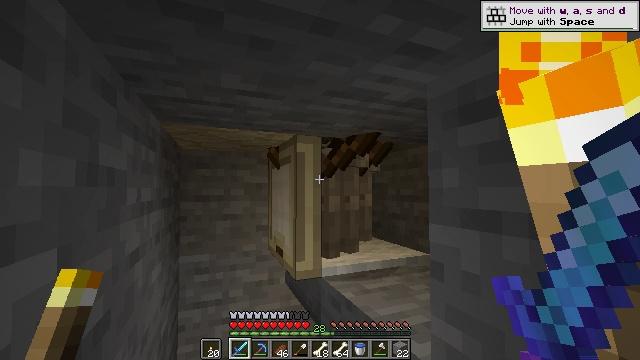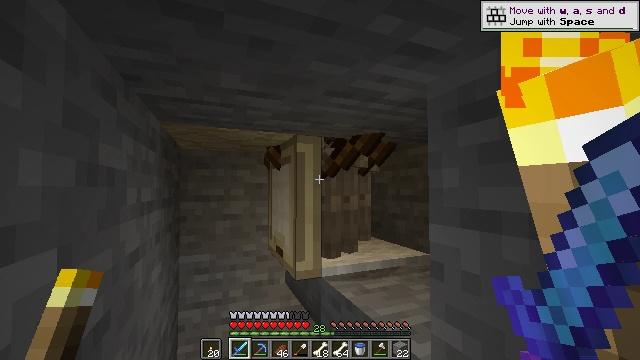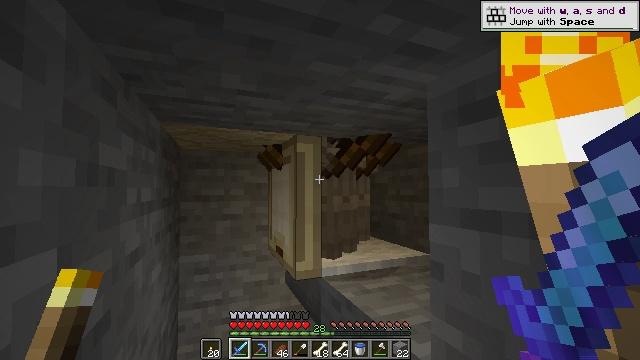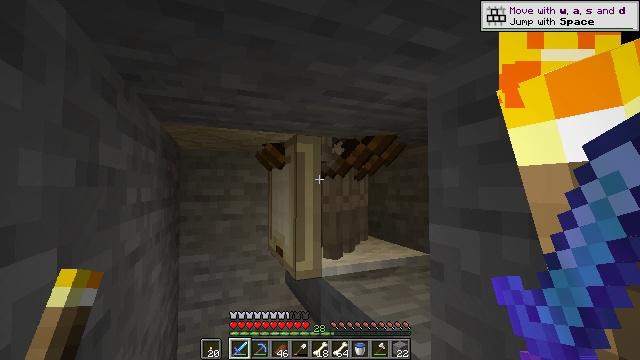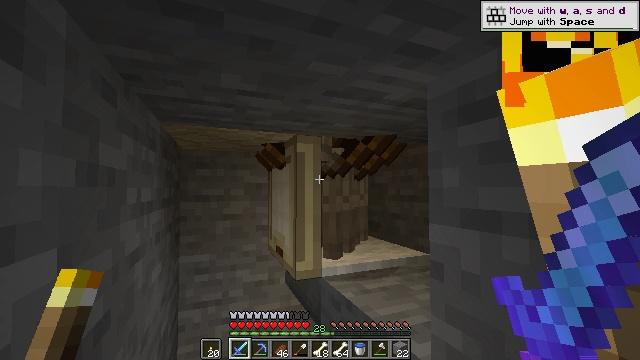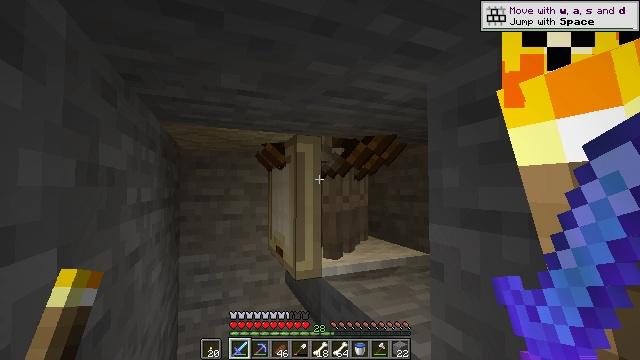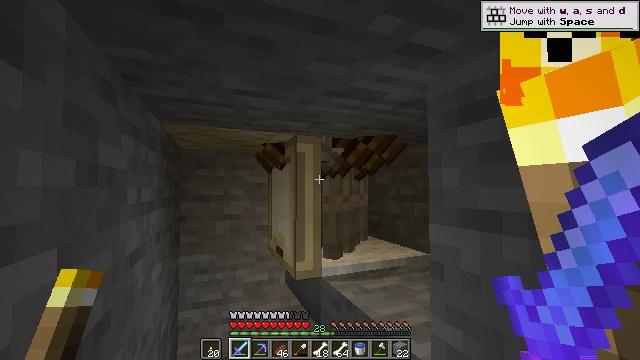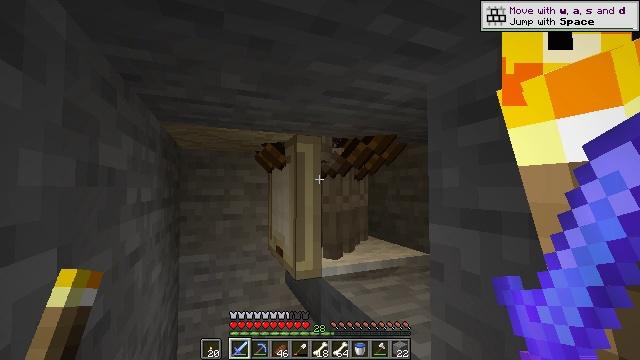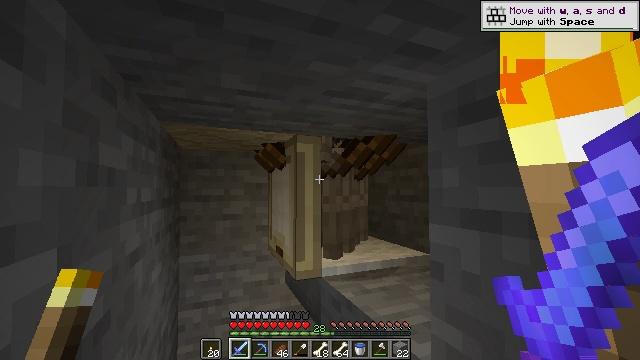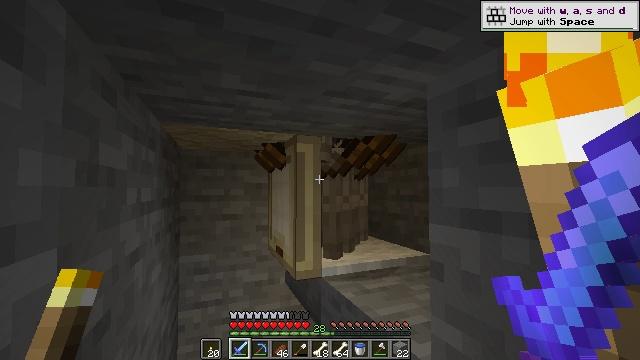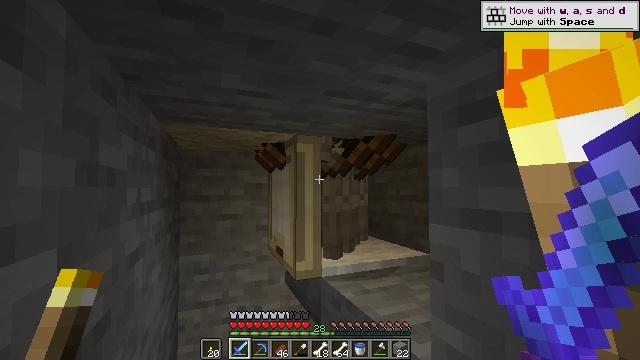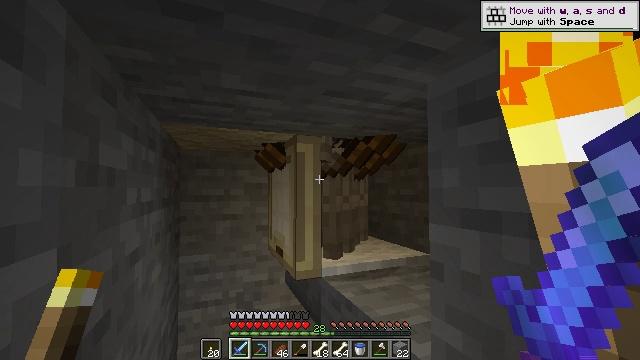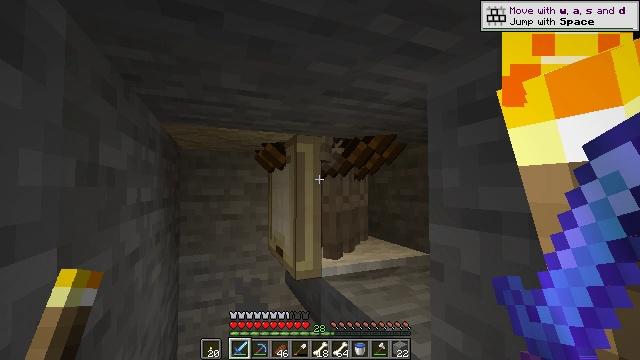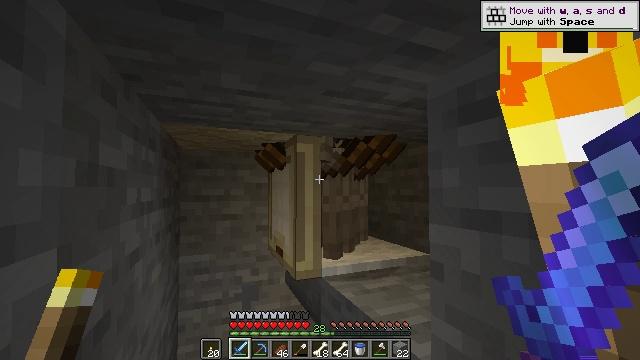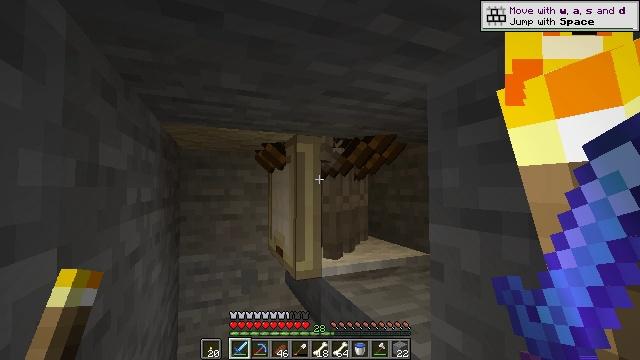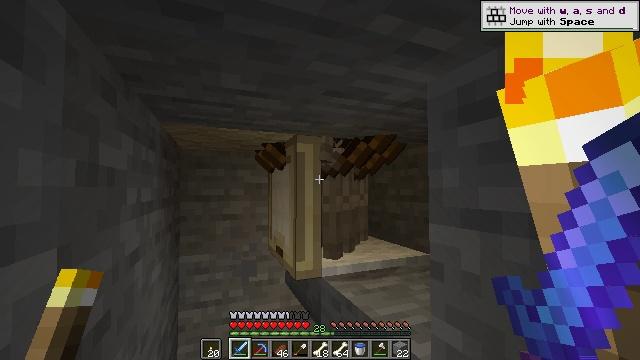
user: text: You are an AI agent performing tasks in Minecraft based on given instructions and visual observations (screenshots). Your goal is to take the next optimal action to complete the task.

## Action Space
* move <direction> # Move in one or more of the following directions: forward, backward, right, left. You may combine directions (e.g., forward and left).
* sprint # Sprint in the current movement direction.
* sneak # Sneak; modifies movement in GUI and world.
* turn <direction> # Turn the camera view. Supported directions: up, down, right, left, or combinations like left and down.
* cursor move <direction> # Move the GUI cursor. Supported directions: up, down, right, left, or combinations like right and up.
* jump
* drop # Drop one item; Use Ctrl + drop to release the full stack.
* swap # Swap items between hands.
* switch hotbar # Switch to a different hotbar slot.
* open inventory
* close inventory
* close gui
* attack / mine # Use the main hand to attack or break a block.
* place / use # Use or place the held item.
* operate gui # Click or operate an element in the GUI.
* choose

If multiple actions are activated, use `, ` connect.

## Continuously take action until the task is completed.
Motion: motion action
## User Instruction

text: Combat the skeleton.
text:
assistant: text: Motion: no_op
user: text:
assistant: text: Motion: no_op
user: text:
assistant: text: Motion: no_op
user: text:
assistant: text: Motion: no_op
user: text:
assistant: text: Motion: no_op
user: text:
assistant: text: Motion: no_op
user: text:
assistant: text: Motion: no_op
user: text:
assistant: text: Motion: no_op
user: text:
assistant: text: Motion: no_op
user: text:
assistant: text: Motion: no_op
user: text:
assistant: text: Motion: no_op
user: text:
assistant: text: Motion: no_op
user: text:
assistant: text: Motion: no_op
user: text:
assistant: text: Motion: no_op
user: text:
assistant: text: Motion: no_op
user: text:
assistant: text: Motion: no_op
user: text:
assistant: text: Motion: no_op
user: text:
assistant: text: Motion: no_op
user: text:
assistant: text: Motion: no_op
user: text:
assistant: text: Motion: no_op
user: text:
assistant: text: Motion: no_op
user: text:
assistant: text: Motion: no_op
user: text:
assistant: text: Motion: no_op
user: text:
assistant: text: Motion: no_op
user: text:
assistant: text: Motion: no_op
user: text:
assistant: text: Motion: no_op
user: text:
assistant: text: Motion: no_op
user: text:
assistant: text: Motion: no_op
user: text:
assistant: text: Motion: no_op
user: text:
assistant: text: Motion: no_op